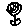
Label: flower